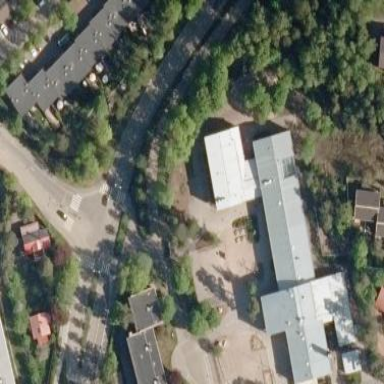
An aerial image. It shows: School building.